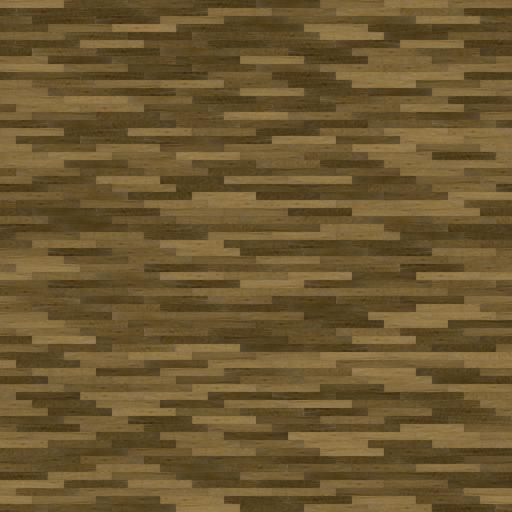
Tags: brown pattern smooth wood floor wooden